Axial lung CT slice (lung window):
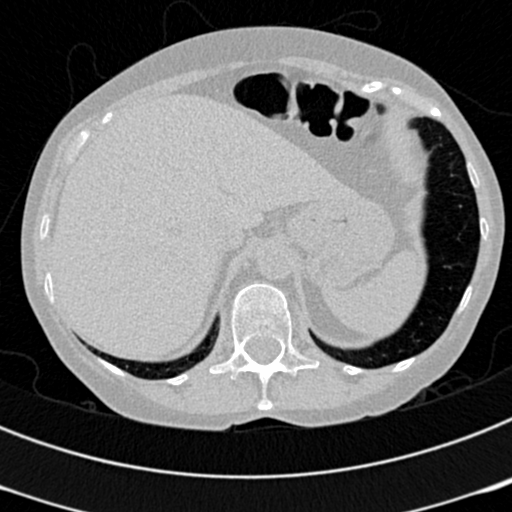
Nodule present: no